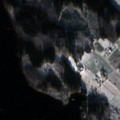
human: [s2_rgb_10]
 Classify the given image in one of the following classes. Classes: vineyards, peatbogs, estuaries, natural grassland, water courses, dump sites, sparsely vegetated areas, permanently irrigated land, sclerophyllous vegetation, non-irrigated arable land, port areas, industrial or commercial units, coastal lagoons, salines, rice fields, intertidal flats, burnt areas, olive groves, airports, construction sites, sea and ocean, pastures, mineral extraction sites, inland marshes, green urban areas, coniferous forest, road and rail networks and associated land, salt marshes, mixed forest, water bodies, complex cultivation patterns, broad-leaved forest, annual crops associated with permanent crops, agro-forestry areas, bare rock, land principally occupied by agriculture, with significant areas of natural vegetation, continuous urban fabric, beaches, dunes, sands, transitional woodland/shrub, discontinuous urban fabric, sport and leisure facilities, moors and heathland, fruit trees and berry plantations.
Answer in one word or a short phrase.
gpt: non-irrigated arable land, broad-leaved forest, coniferous forest, mixed forest, water bodies